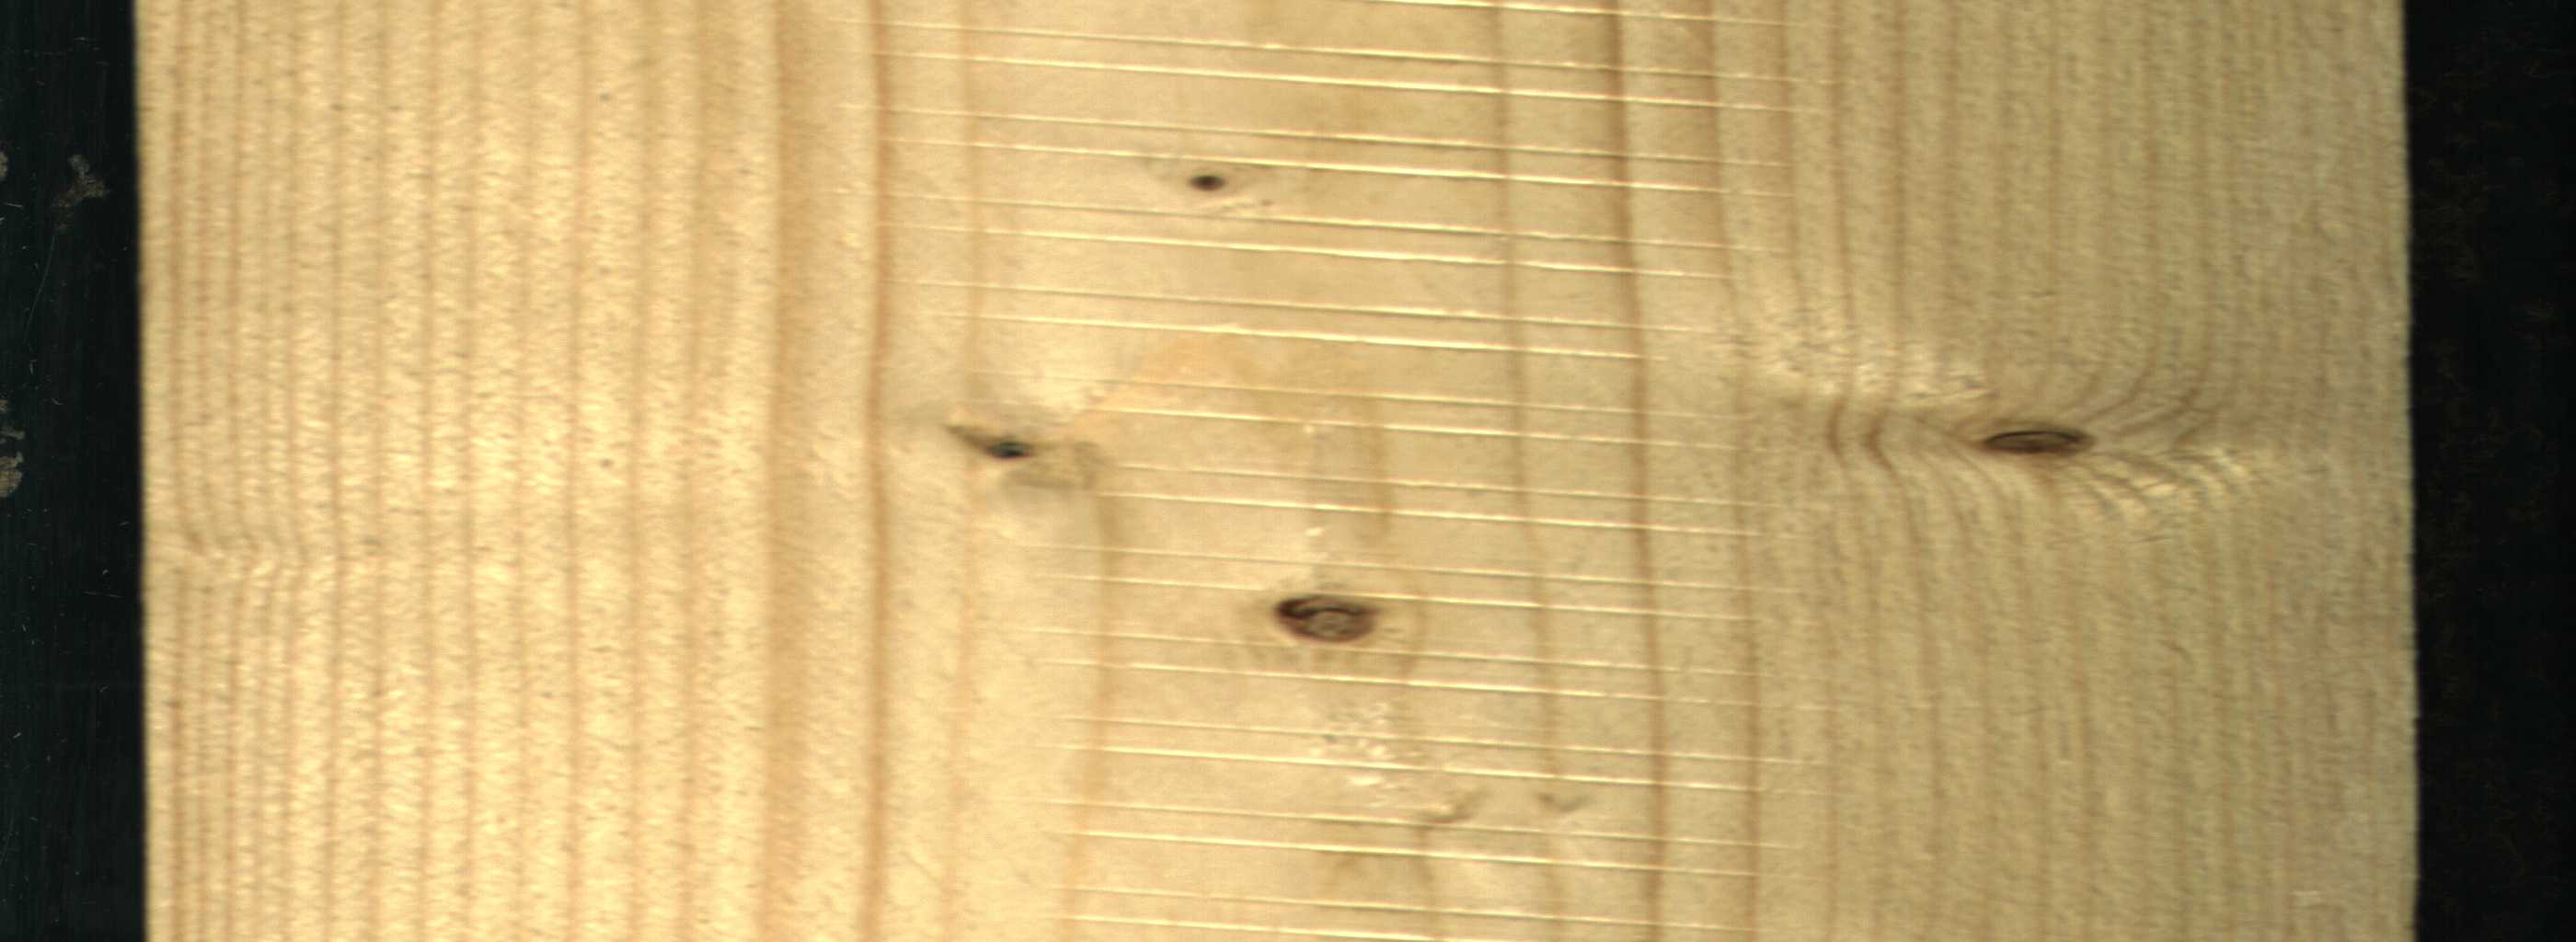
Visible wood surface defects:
Dead_Knot
Dead_Knot
Dead_Knot
Dead_Knot